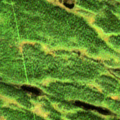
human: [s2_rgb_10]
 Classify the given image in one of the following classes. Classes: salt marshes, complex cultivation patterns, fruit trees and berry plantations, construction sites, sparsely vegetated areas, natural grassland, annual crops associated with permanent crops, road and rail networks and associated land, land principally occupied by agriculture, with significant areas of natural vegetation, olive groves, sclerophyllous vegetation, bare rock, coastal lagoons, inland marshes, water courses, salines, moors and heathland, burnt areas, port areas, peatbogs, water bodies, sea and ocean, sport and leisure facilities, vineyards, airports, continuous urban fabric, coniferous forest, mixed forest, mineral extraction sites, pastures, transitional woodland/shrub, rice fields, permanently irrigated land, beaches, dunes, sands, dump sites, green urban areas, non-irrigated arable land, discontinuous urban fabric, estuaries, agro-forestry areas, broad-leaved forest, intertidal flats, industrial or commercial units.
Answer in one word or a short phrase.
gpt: coniferous forest, mixed forest, transitional woodland/shrub